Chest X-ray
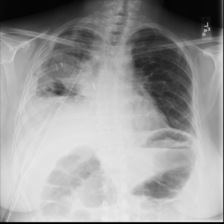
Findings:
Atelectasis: positive
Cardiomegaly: negative
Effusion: positive
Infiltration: positive
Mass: negative
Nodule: negative
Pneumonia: negative
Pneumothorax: positive
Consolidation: negative
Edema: negative
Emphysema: negative
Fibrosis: negative
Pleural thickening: negative
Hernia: negative